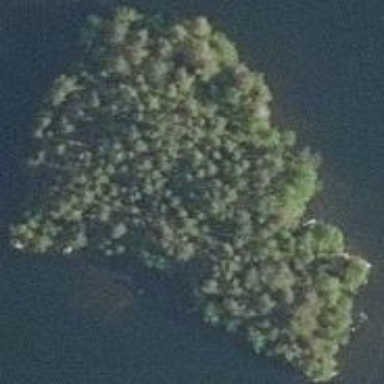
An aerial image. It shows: Image showing island.